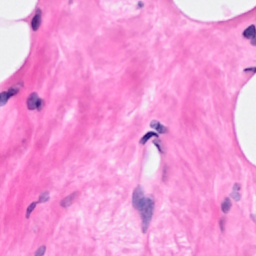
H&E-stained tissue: Breast